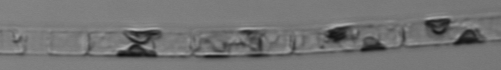
Label: Guinardia_delicatula